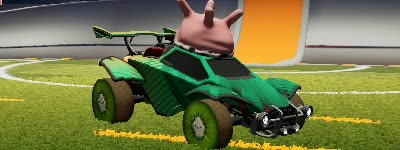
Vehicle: octane